Interaction volume radius: 5 \u00c5
Interaction volume height: 15 \u00c5
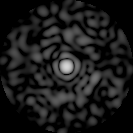
Disorder parameter: 0.8522